Aerial crown-view tile of a tropical tree (Barro Colorado Island, Panama), acquired 20250915:
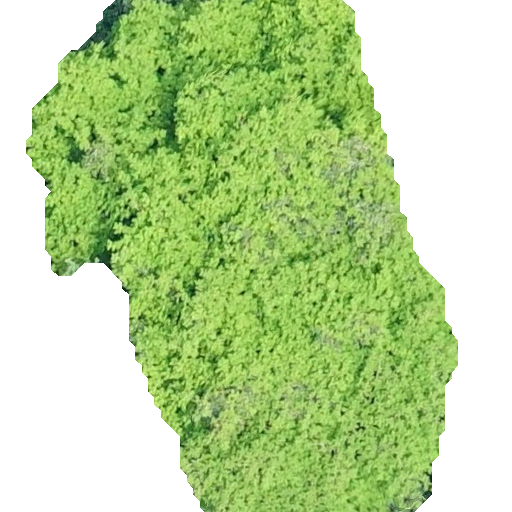
Species: Tachigali panamensis
GBIF accepted scientific name: Tachigali panamensis
Crown area: 257.139 m²